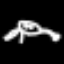
Label: fork